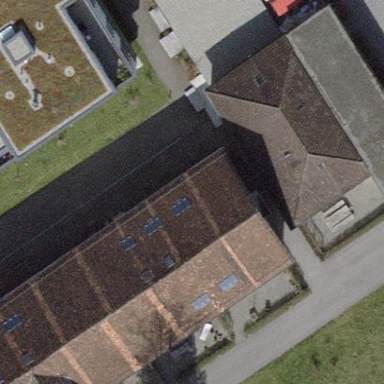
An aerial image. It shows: Building.